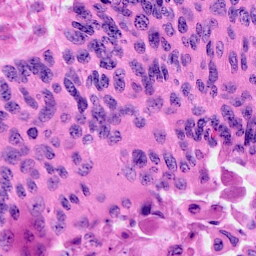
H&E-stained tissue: Cervix